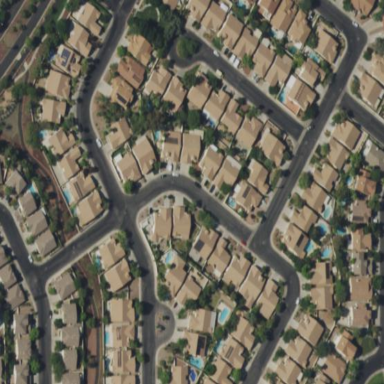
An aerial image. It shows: Located in suburban residential area.